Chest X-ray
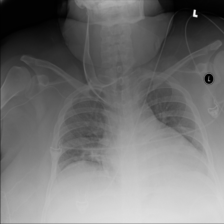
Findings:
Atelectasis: negative
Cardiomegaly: negative
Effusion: negative
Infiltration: negative
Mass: negative
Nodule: negative
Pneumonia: negative
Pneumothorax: negative
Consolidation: negative
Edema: negative
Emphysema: negative
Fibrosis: negative
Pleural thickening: negative
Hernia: negative